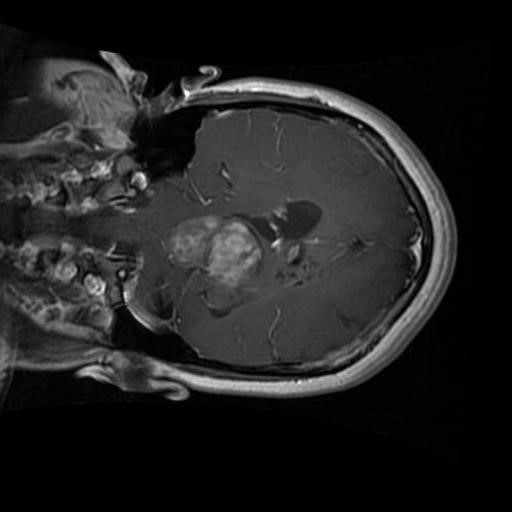
Label: brain_glioma